Question: i want to create a table with has box for each house members table. i use here a 2D array for member and use some ascii character like '|','-' for rows and columns and its create with loops ,, but i have a problem ,,, the boxes doesn't complete good , the left column of box doesn't complete and there is a "endl" in program with i can't find it and remove it to fix my table style . please run my program on your compiler to undrestand better you can see the picture

'''
#include <iostream>
#include <conio.h>
#include <stdio.h>
#include <windows.h>
#include <string.h>
using namespace std;
void setTable();
string table[10][2] = {
// array
{" black", " 0"}, {" brown", " 1"}, {" red", " 2"}, {" orange", " 3"},
{" yellow", " 4"}, {" green", " 5"}, {" blue", " 6"}, {" violet", " 7"},
{" gray", " 8"}, {" white", " 9"},
};
int main() {
setTable();
getch();
return 0;
}
void setTable() {
char row = 205, col = 179, cornerL = 198, cornerR = 181, midd = 197,
cornerLU = 218;
char cornerRU = 188, middU = 193, cornerRR = 191, cornerLL = 218,
middleSingle = 194; // ascii codes
for (int f = 0; f < 17; f++) {
if (f == 0) {
cout << cornerLL;
} else if (f == 16) {
cout << cornerRR;
} else if (f == 8) {
cout << middleSingle;
} else {
cout << row;
}
}
for (int i = 0; i < 10; i++) {
cout << "
";
for (int r = 0; r < 16; r++) {
if (r == 0)
cout << col;
else if (r == 14)
cout << col;
else if (r == 7)
cout << col; // midd
cout << " ";
}
cout << "
";
for (int j = 0; j < 2; j++) {
cout << table[i][j] << " ";
cout << col;
}
cout << "
";
for (int rd = 0; rd < 17; rd++) {
switch (rd) {
case 0:
cout << cornerL;
continue;
case 16:
cout << cornerR;
continue;
case 8:
cout << midd;
continue;
default:
cout << row;
}
}
}
}
'''
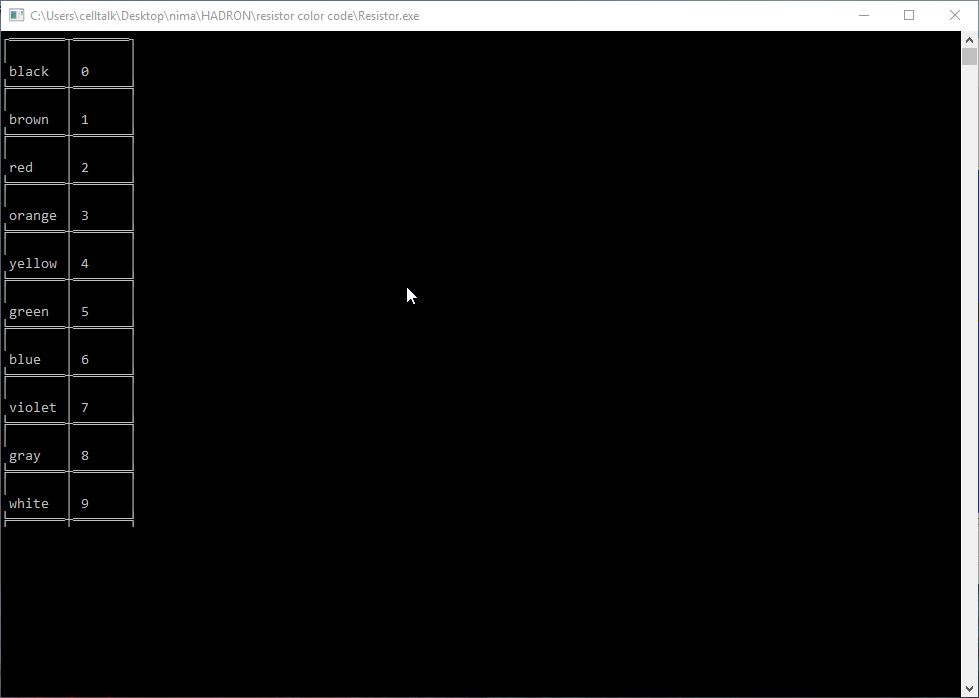
Answer: Like this !
'''
#include <iostream>
#include <conio.h>
#include <stdio.h>
#include <windows.h>
#include <string.h>
using namespace std;
void setTable();
string table[10][2] = { { "black", " 0" }, { "brown", " 1" }, { "red", " 2" },
{ "orange", " 3" }, { "yellow", " 4" }, { "green", " 5" }, { "blue", " 6" },
{ "violet", " 7" }, { "gray", " 8" }, { "white", " 9" } };
int main() {
setTable();
getch();
return 0;
}
void setTable() {
char row = 205, col = 179, cornerL = 198, cornerR = 181, midd = 197, cornerLU = 218;
char cornerRU = 188, middU = 193, cornerRR = 191, cornerLL = 218, middleSingle = 194; //ascii codes
for (int f = 0; f < 17; f++) {
if (f == 0) { cout << cornerLL; }
else if (f == 16) { cout << cornerRR; }
else if (f == 8) {cout << middleSingle; }
else { cout << row; }
}
for (int i = 0; i < 10; i++) {
/**** cout << "
";
for (int r = 0; r < 16; r++) {
if (r == 0) cout << col;
else if (r == 14) cout << col;
else if (r == 7) cout << col; // midd
cout << " ";
}*****/
cout << "
";
cout << col;
for (int j = 0; j < 2; j++) {
cout << table[i][j] << " ";
cout << col;
}
cout << "
";
for (int rd = 0; rd < 17; rd++) {
switch (rd) {
case 0: cout << cornerL;continue;
case 16: cout << cornerR; continue;
case 8: cout << midd; continue;
default:cout << row;
}
}
}
}
'''
1- I Changed every " black" into "black" pb with over tab size.
2- I Added a starting col : cout << col;
3- I commented empty line
With my charset the result is :
'''
+-------+-------+
|black | 0 |
a-------+-------A
|brown | 1 |
a-------+-------A
|red | 2 |
a-------+-------A
|orange | 3 |
a-------+-------A
|yellow | 4 |
a-------+-------A
|green | 5 |
a-------+-------A
|blue | 6 |
a-------+-------A
|violet | 7 |
a-------+-------A
|gray | 8 |
a-------+-------A
|white | 9 |
a-------+-------A
'''